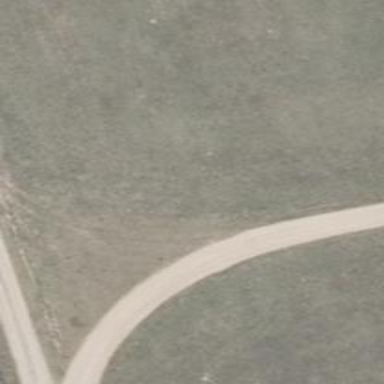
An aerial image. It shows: Track with grade2 tracktype.